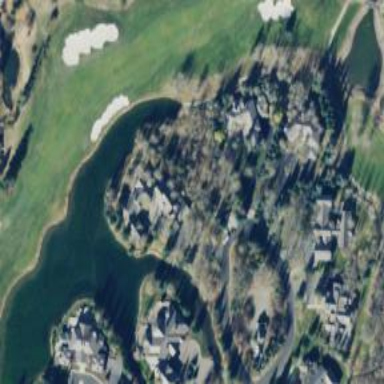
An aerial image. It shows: Grassy area serving as fairway for golf.